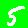
Digit: 5